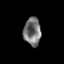
Tissue: prostate
Cell type: T cells
Senescence score: 0.3549
Nuclear area (px): 473
Mean DAPI intensity: 116.899